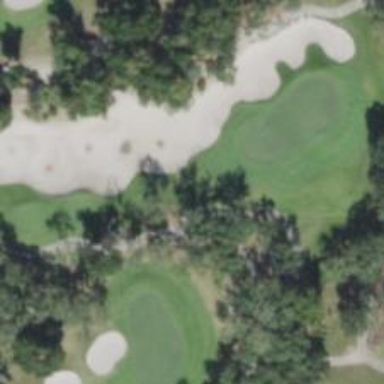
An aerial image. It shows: Golf hole.